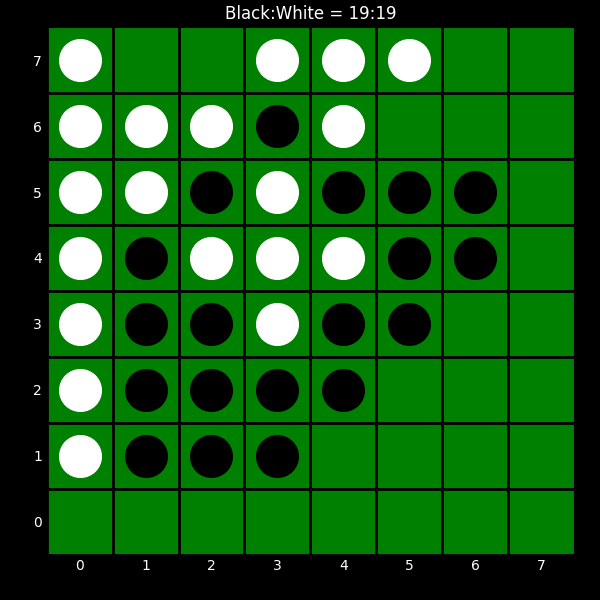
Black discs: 19
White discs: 19